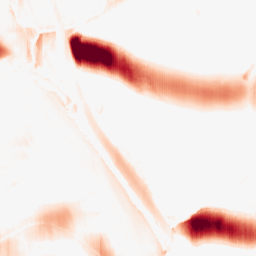
Category: morphological
Decomposition family: morphological_ellipse
Decomposition parameters: operation: opening
width: 50
height: 5
Upsampling method: fft_zeropad
Upsampling parameters: scale: 2
Upsampling scale: 2